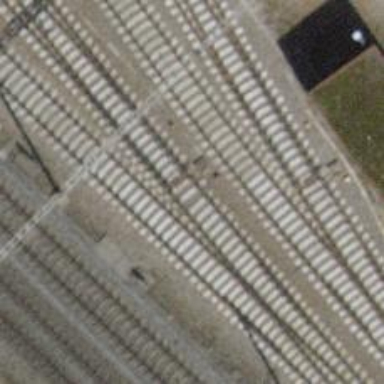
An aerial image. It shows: Rail spur with electrified contact lines for the railway.